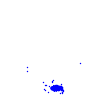
Particle: electron